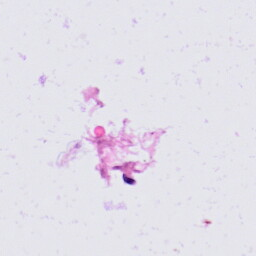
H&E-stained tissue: Skin